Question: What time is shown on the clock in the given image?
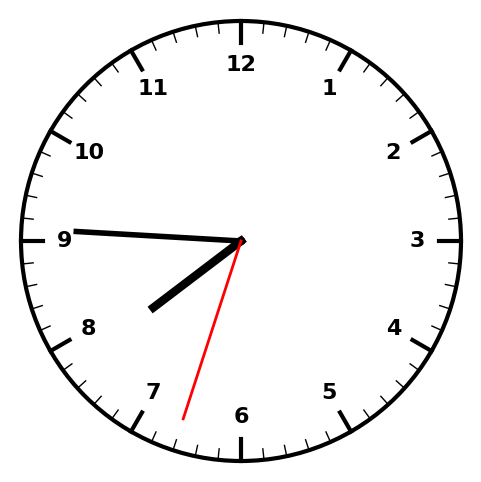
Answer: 07:45:33